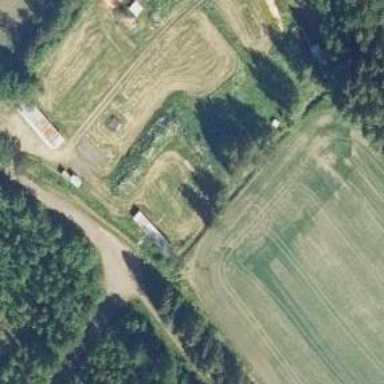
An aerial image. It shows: Shooting range on leisure land pitch.